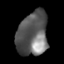
Tissue: skin
Cell type: Fibroblasts
Senescence score: 0.7143
Nuclear area (px): 1312
Mean DAPI intensity: 97.022